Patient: sex M, age 42
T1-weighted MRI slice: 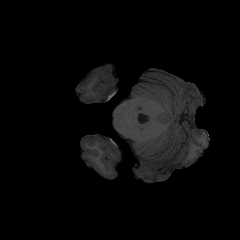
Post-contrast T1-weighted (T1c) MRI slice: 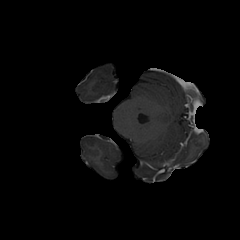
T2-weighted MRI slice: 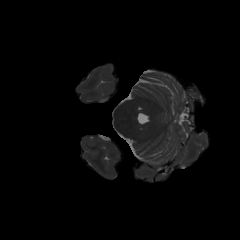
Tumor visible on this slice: no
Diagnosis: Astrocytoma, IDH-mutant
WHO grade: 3